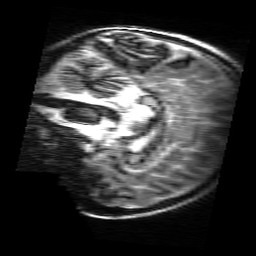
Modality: MP2RAGE
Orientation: sagittal
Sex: male
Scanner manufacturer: siemens
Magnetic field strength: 3 T
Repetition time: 5 s
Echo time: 0.00368 s